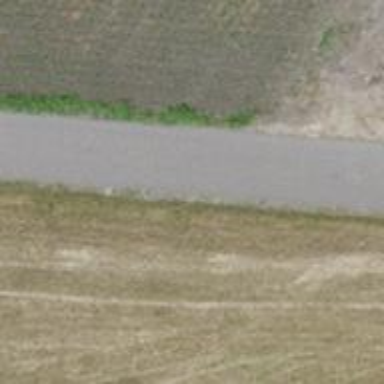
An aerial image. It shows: Unclassified road with grade1 track type. It is suitable for agricultural vehicles.